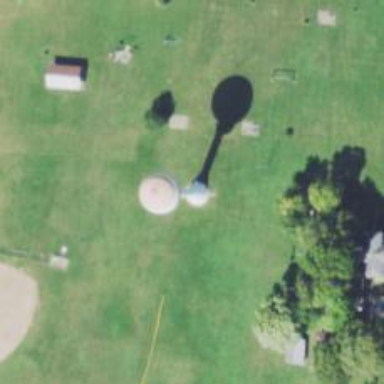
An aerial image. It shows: Water tower that is man-made.